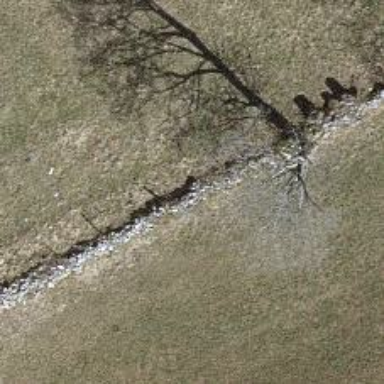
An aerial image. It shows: Dry stone wall barrier.